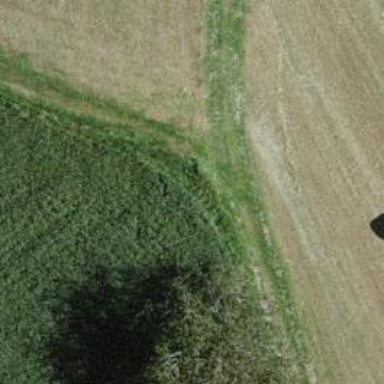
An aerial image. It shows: Grass track with grade4 quality surface.